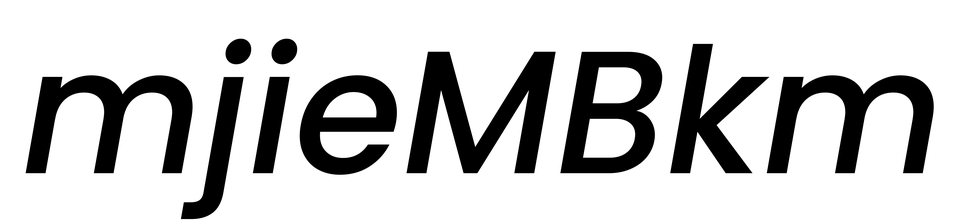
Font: Poppins-MediumItalic